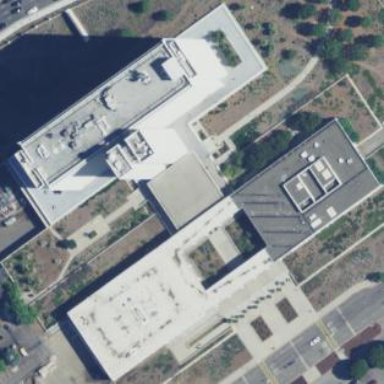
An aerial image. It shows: Government office building.